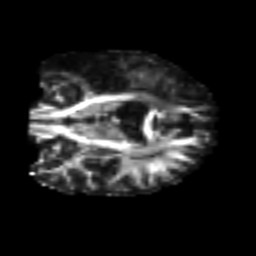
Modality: FA
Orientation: coronal
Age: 46
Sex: male
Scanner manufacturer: siemens
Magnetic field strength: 3 T
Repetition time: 4.999 s
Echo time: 0.07946 s